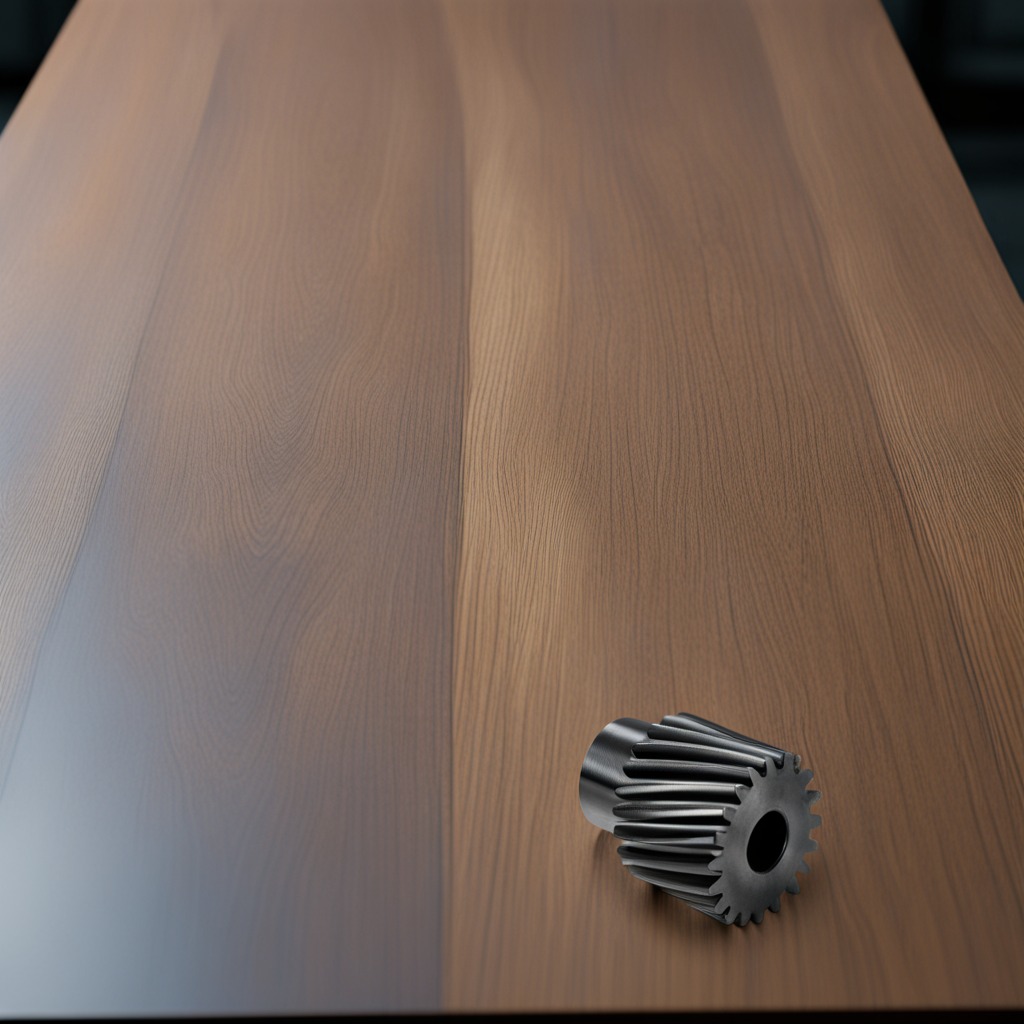
A steel gear with teeth is lying on the old table with burn marks in a small garage at twilight.